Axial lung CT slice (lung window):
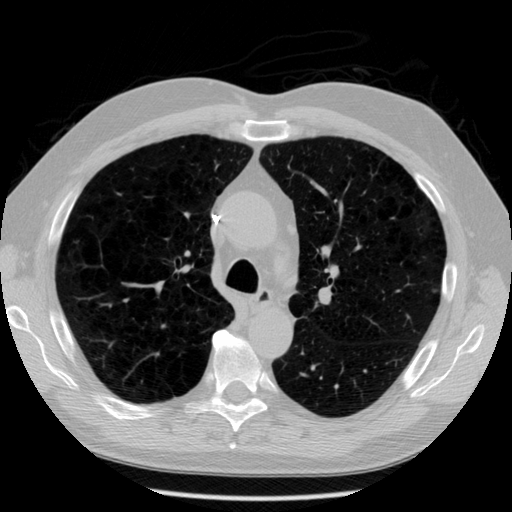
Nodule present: yes
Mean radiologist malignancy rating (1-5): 3